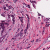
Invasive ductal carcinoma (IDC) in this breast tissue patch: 0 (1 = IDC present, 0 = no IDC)